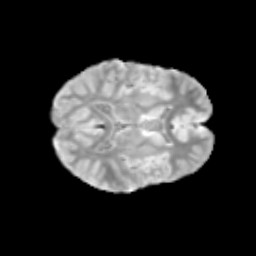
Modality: T2w
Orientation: axial
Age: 11
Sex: female
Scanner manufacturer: siemens
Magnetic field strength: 3 T
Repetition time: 3.8 s
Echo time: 0.07 s